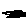
Label: zigzag